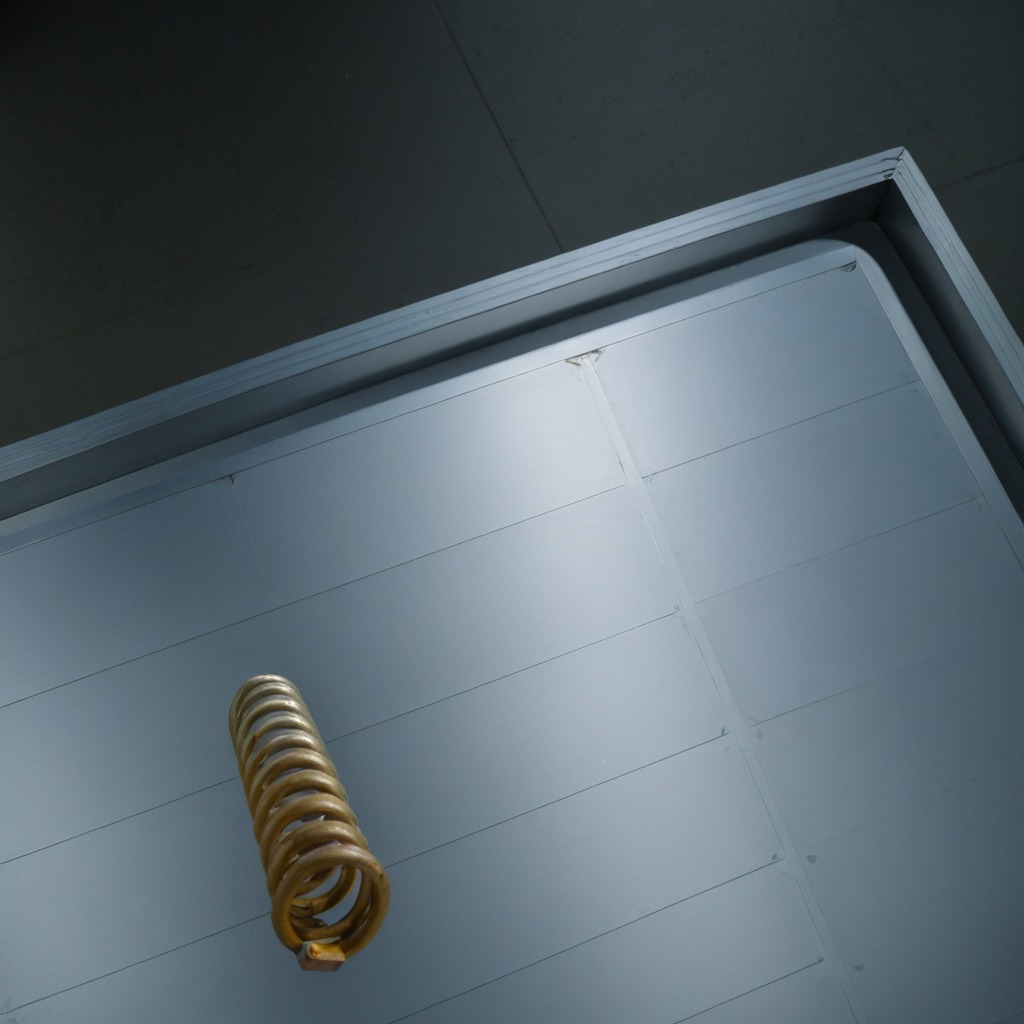
A coiled metal spring is lying on the toolbox surface.